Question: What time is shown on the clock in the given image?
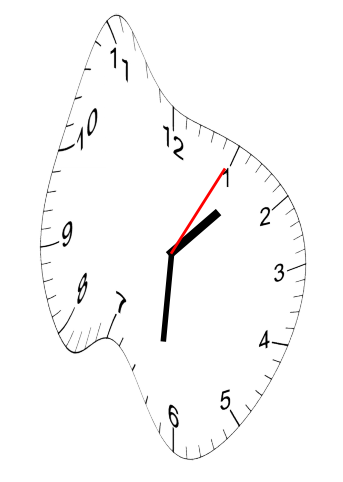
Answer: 01:31:05